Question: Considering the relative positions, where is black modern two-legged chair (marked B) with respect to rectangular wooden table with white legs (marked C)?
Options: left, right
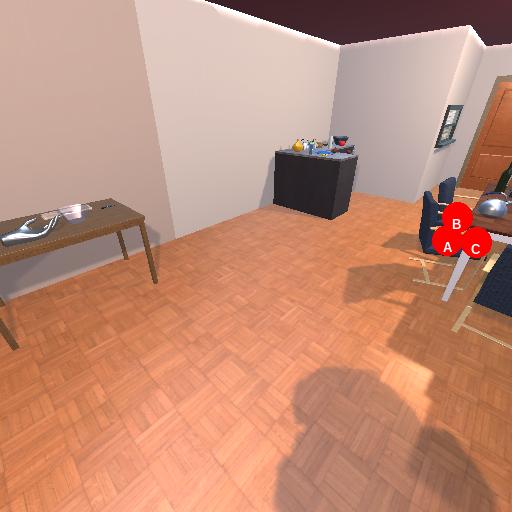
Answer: left